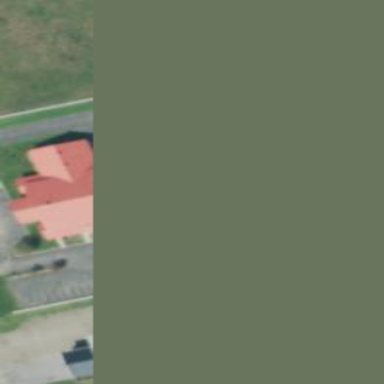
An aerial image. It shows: Building serving as veterinary clinic.